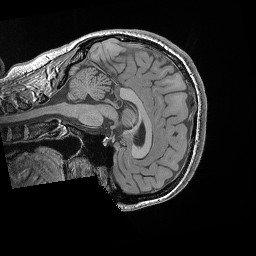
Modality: T1w
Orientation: sagittal
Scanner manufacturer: siemens
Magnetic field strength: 3 T
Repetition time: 0.02 s
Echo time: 0.00492 s